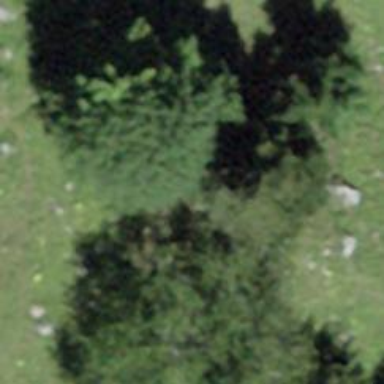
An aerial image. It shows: Needle-leaved tree in its natural environment.